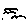
Label: bird